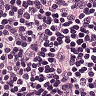
Metastatic tissue present: no